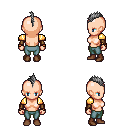
a pixel art fantasy rpg character, female body template, human, light skin, gold arm armor, teal pants, gray mohawk hairstyle, leather bracers, brown shoes, four views (front, back, left, right), 2x2 character sprite sheet, small pixel art, hard edges, no anti-aliasing